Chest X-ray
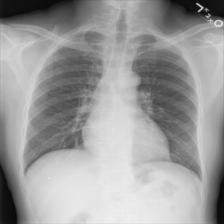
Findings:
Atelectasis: negative
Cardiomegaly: negative
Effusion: negative
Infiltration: negative
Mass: negative
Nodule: negative
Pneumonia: negative
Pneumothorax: negative
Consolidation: negative
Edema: negative
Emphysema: negative
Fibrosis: negative
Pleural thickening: negative
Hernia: negative